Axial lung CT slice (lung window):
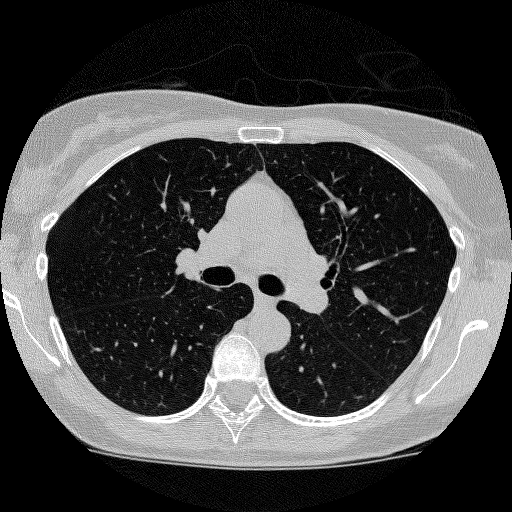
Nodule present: no